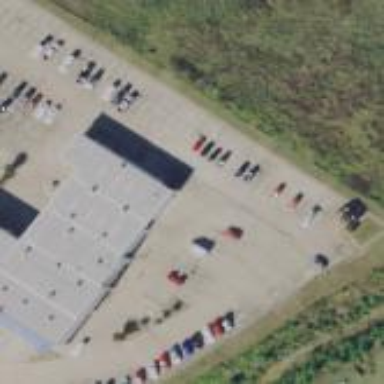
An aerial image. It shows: Building housing car shop.